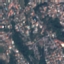
Land use / land cover class: Residential